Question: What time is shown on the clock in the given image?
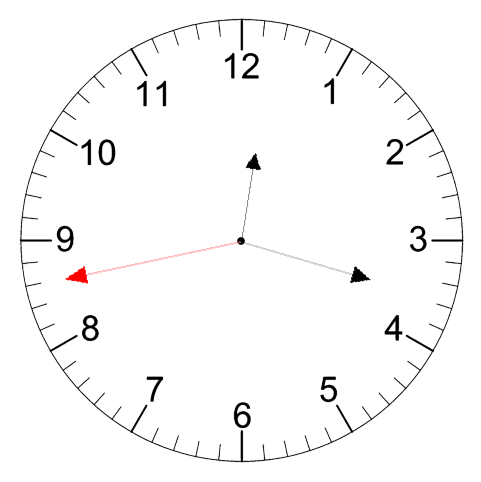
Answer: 12:17:43